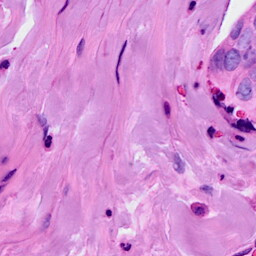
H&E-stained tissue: Breast